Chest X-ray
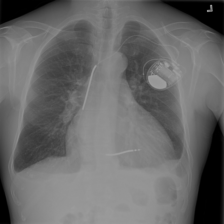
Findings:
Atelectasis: negative
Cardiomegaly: positive
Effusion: positive
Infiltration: negative
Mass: negative
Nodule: negative
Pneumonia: negative
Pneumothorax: negative
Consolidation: negative
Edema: negative
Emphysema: negative
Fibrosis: negative
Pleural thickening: negative
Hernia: negative